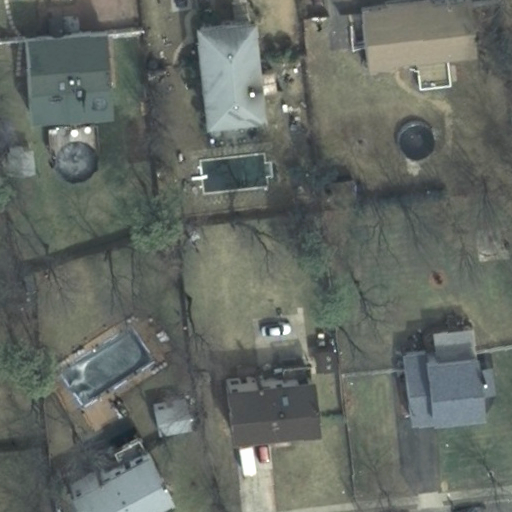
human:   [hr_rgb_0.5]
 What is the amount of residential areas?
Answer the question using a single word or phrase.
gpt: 1

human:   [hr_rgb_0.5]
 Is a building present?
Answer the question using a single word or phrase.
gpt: yes

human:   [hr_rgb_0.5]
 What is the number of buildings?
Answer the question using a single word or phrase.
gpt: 7

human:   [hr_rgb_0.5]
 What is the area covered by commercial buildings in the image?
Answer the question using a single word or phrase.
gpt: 0m2

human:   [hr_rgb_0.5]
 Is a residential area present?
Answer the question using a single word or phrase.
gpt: yes

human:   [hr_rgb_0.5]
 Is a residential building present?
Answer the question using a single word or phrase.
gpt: yes

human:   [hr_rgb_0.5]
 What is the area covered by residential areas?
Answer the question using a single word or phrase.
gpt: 10611m2

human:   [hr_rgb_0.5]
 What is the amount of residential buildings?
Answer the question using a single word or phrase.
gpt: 6

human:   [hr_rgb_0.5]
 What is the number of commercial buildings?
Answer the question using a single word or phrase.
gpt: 0

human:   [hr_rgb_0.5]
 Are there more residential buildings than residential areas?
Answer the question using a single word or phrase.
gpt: yes

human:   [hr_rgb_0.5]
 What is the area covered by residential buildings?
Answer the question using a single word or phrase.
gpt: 1449m2

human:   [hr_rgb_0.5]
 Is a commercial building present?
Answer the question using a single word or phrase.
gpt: no

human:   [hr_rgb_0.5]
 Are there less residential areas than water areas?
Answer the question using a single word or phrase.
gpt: no

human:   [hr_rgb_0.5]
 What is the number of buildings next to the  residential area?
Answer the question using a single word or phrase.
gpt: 7

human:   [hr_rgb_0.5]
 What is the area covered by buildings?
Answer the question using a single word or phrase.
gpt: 1486m2

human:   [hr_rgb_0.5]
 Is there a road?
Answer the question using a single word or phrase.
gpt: no

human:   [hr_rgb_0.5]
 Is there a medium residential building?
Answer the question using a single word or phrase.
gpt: yes

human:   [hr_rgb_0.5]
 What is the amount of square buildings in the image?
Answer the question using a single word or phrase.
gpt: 0

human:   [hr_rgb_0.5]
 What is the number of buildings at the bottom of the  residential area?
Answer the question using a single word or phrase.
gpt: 0

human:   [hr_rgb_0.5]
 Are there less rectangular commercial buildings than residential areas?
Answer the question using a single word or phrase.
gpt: yes

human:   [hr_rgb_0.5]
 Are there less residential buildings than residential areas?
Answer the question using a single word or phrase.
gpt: no

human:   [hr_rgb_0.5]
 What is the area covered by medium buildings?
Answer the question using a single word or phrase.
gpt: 1449m2

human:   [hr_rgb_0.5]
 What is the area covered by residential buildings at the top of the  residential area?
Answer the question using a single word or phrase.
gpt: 1449m2

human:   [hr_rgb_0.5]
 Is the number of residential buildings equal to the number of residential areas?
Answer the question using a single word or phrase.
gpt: no

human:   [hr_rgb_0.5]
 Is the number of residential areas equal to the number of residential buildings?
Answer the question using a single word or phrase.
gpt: no

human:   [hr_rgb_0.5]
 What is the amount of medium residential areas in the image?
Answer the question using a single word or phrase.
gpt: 0

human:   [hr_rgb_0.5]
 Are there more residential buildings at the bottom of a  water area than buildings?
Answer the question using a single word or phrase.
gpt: no

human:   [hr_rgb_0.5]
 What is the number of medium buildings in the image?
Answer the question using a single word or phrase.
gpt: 6

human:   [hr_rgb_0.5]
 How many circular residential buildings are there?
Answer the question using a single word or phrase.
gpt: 0

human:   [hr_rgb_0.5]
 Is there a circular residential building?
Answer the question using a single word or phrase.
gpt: no

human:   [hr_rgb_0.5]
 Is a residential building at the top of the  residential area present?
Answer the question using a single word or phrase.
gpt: yes

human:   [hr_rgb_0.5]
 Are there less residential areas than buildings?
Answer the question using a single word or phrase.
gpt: yes

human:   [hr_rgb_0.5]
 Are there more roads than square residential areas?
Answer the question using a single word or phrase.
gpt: no

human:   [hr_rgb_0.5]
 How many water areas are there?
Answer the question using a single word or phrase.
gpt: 0

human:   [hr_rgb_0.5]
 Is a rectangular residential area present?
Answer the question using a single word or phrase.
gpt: yes

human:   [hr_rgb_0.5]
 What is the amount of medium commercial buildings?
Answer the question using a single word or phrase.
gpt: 0

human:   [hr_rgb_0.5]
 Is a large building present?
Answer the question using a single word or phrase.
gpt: no

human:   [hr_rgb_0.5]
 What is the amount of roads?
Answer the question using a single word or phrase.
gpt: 0

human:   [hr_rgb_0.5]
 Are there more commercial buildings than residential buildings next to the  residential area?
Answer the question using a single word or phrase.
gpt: no

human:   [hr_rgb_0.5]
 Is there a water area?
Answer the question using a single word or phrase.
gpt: no

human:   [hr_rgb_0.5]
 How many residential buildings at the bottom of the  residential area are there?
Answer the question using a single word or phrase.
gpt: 0

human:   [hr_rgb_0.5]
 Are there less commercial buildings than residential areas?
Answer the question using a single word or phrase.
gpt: yes

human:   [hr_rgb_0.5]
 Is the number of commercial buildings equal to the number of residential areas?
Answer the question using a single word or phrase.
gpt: no

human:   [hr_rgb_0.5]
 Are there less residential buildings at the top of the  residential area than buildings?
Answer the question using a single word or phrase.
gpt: yes

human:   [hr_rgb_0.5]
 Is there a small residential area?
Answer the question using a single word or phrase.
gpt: no

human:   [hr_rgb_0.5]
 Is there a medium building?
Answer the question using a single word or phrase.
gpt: yes

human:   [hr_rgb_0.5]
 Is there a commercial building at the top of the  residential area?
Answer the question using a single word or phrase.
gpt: no

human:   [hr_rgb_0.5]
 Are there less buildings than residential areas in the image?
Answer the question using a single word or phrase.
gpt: no

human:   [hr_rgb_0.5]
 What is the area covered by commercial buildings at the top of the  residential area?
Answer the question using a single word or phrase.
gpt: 0m2

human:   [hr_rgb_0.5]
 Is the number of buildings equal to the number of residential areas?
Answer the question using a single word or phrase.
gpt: no

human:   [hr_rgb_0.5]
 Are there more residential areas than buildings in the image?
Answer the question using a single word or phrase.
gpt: no

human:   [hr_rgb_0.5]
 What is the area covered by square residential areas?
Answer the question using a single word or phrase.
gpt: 0m2

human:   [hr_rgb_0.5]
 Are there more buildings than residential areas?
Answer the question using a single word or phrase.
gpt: yes

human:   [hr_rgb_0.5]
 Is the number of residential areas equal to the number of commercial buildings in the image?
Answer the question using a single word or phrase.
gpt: no

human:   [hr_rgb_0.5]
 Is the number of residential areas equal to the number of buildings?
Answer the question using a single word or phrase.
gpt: no

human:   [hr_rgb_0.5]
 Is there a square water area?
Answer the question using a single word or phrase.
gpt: no

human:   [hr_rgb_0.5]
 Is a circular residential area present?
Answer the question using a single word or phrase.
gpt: no

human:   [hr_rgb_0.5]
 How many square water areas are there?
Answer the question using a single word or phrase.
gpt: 0

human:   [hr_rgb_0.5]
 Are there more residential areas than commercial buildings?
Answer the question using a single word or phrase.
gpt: yes

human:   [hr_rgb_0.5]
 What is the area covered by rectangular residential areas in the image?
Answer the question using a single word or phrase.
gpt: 10611m2

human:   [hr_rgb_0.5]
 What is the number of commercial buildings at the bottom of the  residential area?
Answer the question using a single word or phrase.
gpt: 0

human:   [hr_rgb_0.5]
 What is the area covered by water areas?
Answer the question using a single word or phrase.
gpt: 0m2

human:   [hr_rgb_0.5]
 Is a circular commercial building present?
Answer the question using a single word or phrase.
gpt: no

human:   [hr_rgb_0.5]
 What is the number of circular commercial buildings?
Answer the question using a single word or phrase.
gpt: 0